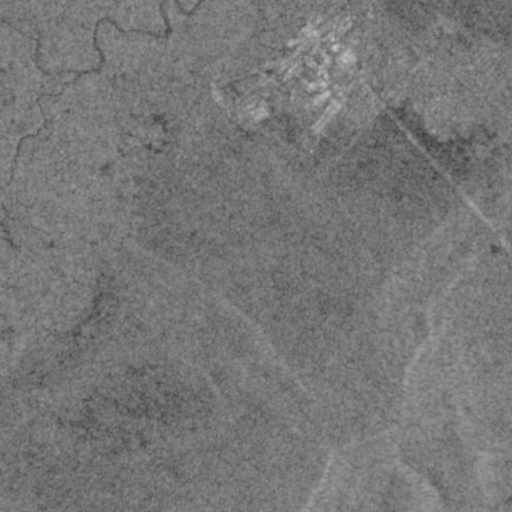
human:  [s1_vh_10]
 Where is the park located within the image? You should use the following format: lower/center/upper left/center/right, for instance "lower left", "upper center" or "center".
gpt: The park is located in the upper right of the image.
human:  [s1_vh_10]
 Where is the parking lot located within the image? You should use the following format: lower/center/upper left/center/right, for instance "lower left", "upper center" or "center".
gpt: The parking lot is located in the upper right of the image.
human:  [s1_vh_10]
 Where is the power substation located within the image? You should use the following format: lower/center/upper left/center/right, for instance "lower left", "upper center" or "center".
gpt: The power substation is located in the upper center of the image.
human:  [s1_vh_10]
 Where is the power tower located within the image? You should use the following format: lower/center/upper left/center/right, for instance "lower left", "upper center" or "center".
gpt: The power tower is located in the upper center of the image.
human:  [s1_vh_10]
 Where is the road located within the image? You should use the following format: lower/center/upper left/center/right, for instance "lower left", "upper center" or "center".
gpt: There is no road in the image.

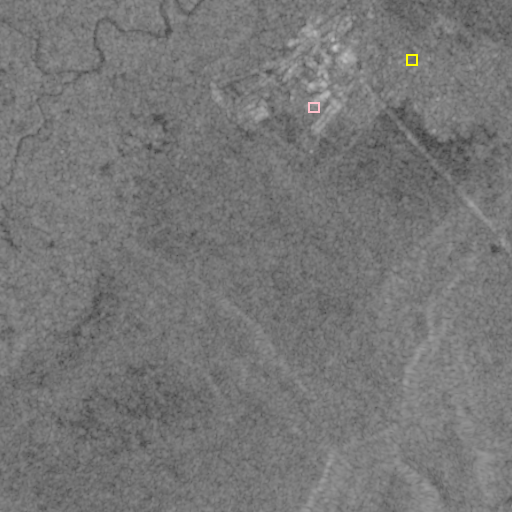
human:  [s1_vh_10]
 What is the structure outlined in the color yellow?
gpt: The structure outlined in yellow is a park.
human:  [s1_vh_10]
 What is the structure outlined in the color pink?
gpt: The structure outlined in pink is a power substation.
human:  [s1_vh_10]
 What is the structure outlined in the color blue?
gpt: There is no blue outline.